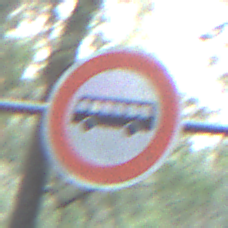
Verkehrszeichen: VerbotKraftomnibusse
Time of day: SunriseSunset
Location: Outdoor (Nature)
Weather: NotSpecified
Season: Autumn
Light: Natural